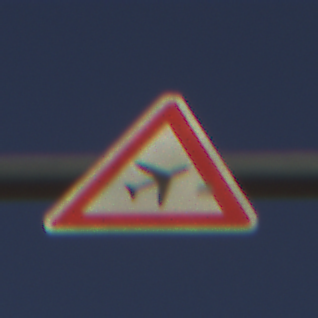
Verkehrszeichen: FlugbetriebLinks
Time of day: SunriseSunset
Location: Outdoor (Nature)
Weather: Clear
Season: NotSpecified
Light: Natural